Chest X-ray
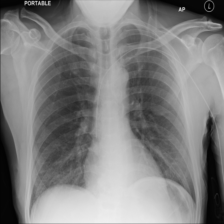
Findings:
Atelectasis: negative
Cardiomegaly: negative
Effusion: negative
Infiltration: negative
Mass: negative
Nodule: negative
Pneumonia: negative
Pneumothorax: negative
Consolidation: negative
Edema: negative
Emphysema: negative
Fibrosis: negative
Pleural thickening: negative
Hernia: negative